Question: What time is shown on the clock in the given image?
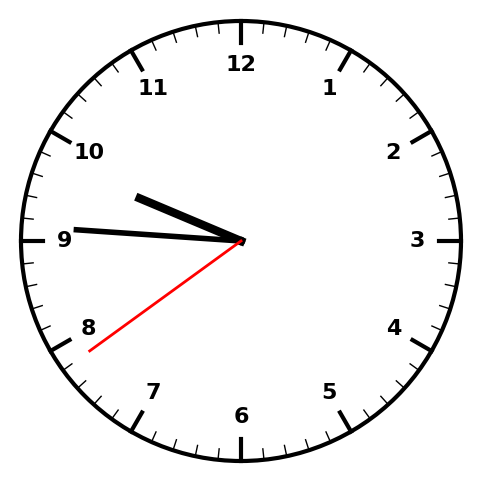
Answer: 09:45:39